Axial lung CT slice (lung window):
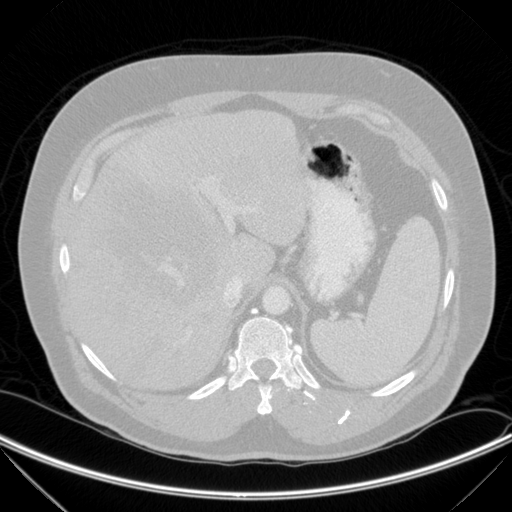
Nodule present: no